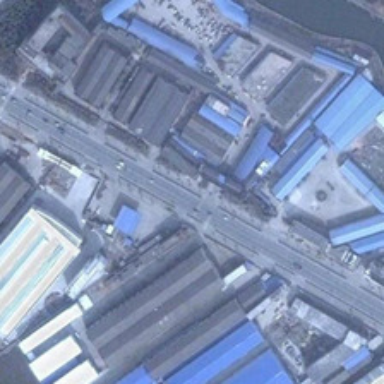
Many buildings are in two sides of a road in an industrial area .